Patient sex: M
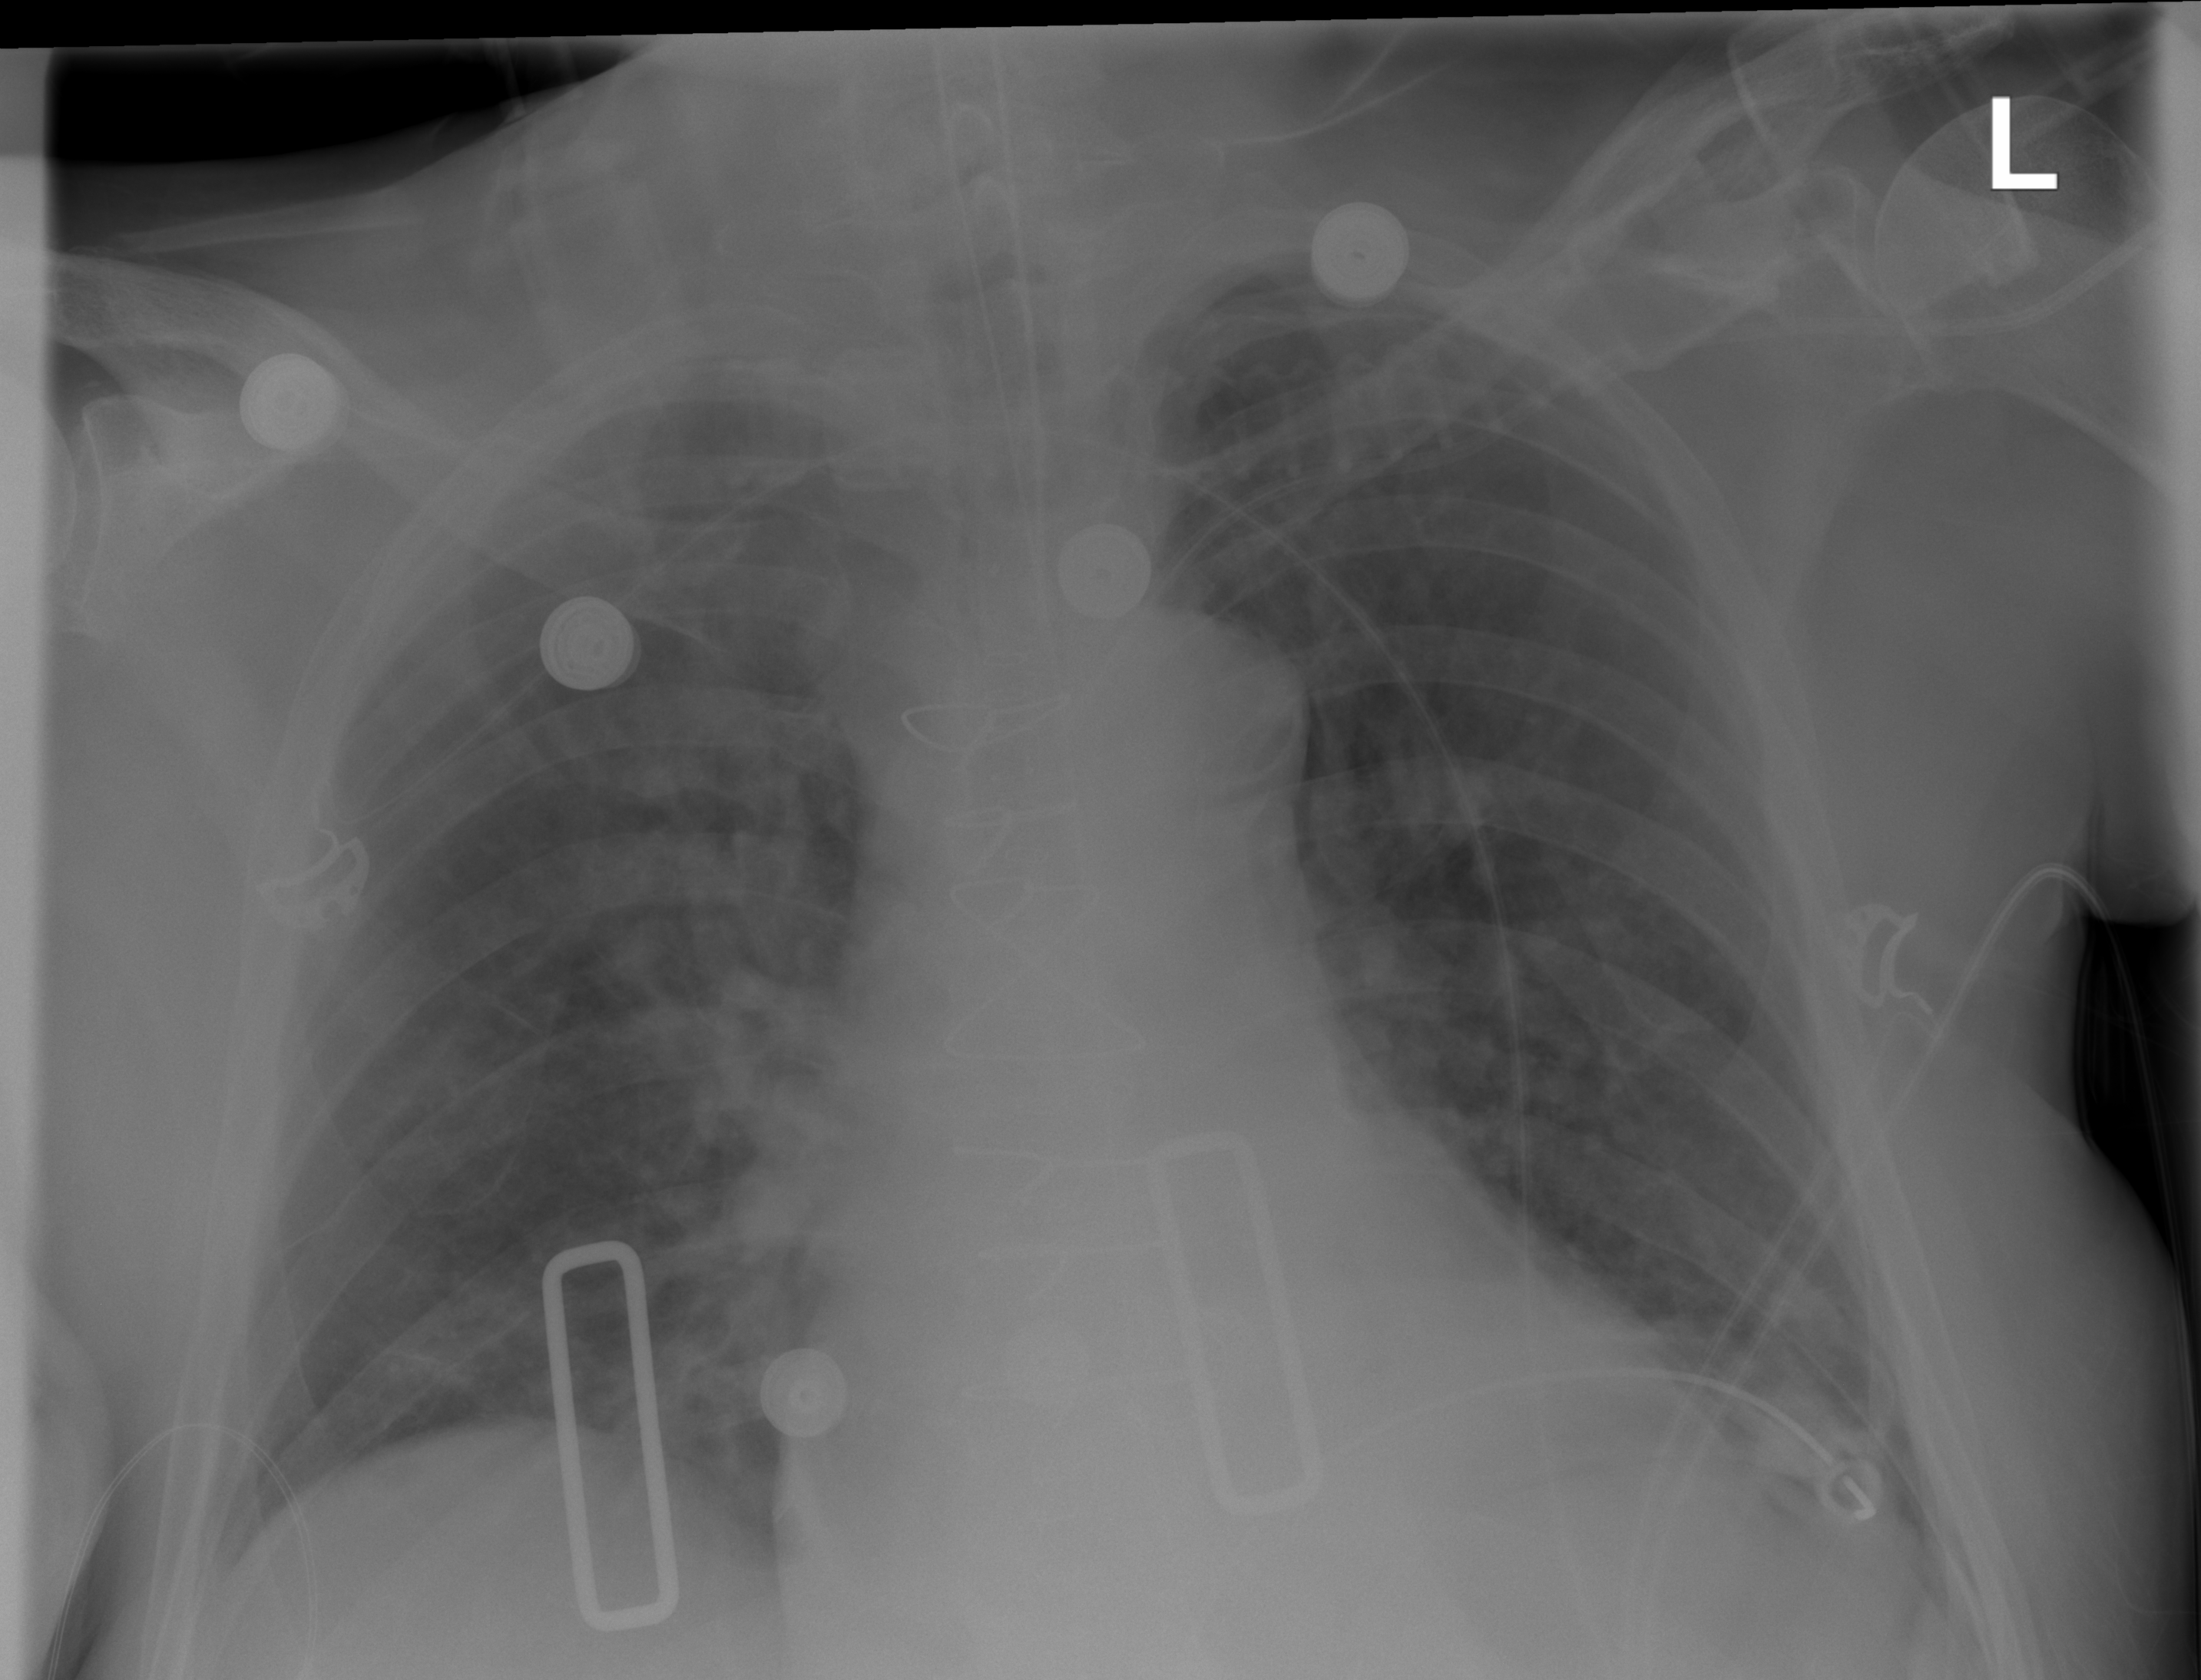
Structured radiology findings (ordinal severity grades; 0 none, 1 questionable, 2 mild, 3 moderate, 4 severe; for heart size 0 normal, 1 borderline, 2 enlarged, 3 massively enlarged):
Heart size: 2
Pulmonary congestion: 2
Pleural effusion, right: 0
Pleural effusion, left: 0
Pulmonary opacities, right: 2
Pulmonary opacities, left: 2
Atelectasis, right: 0
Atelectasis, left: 2